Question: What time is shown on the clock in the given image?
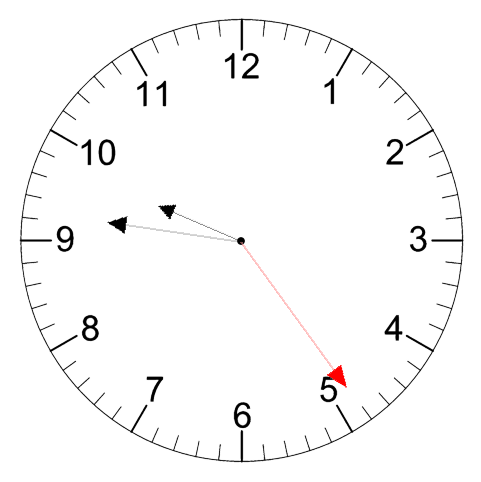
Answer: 09:46:24